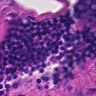
Metastatic tissue present: no